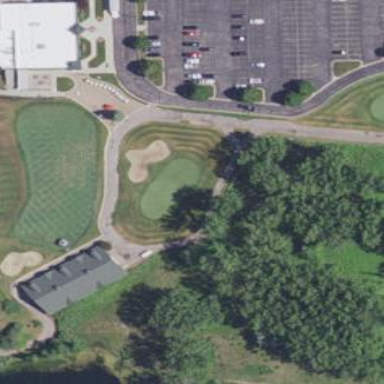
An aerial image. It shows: Designated golf cart path.